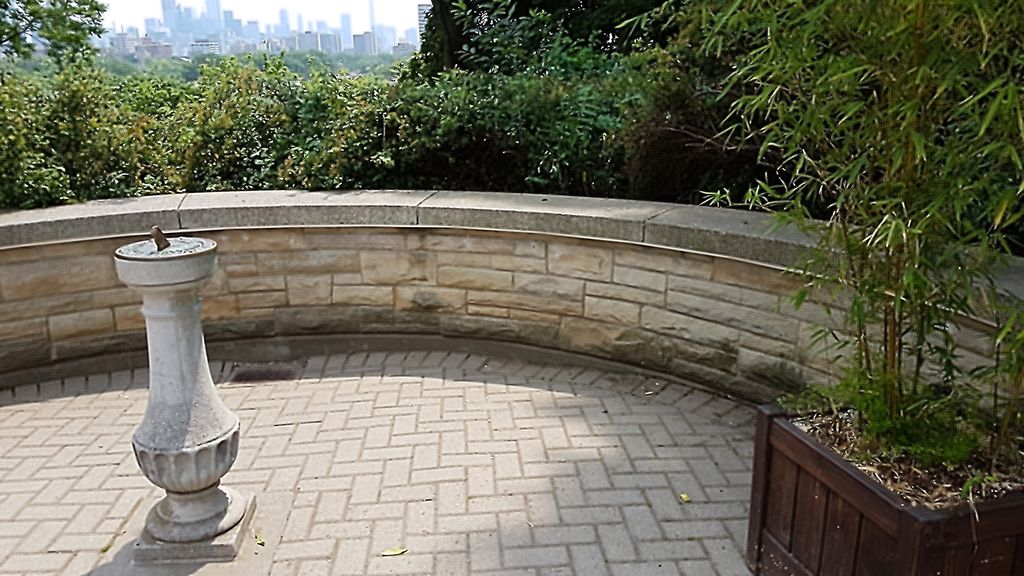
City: toronto